Interaction volume radius: 5 \u00c5
Interaction volume height: 20 \u00c5
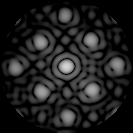
Disorder parameter: 0.1961